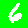
Digit: 6